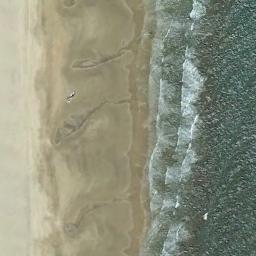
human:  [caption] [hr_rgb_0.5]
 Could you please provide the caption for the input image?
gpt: The beach with khaki sand and the color of the seawater is dark green .

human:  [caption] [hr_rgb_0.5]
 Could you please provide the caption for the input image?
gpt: Green ocean and wet yellow beach .

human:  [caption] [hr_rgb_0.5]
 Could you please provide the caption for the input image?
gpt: Waves of deep green water wash the beach .

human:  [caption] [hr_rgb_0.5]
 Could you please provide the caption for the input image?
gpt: There are seagulls in the sea by the beach .

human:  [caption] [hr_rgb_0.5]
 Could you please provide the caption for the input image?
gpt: There are water marks on the beach .